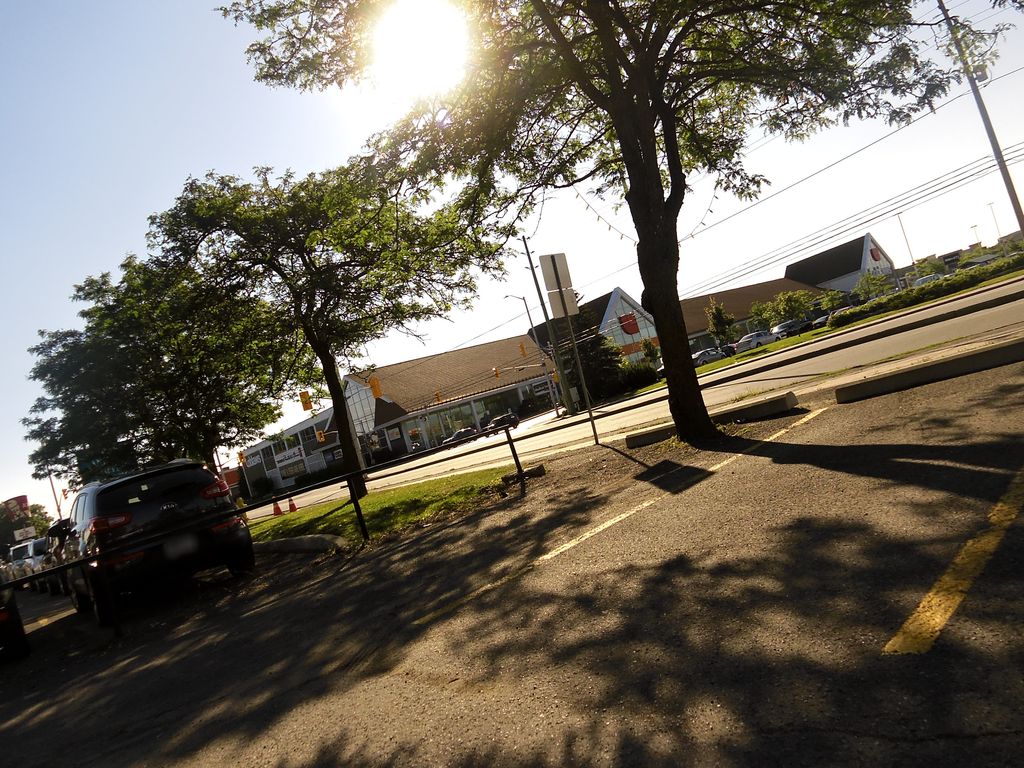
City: ottawa-gatineau